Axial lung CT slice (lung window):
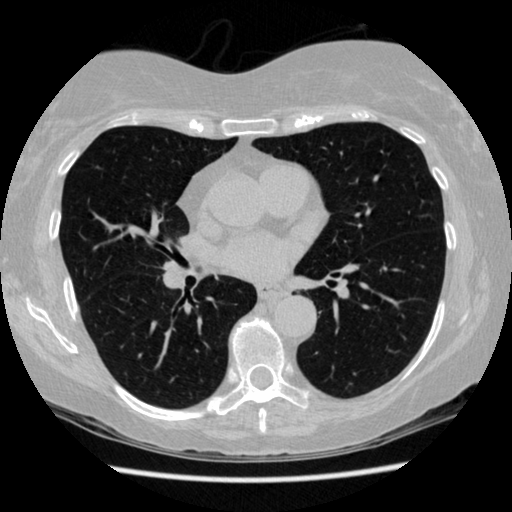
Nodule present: no